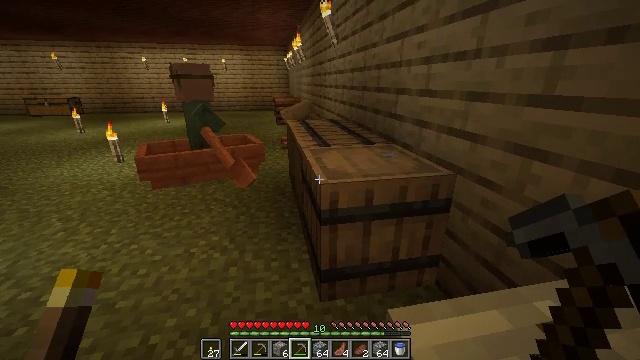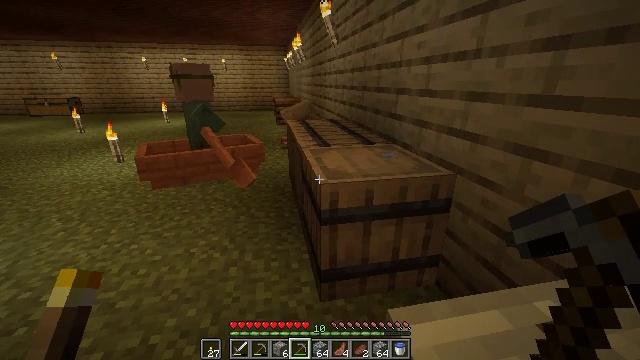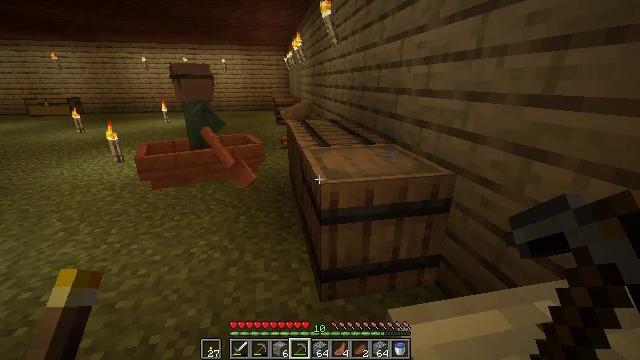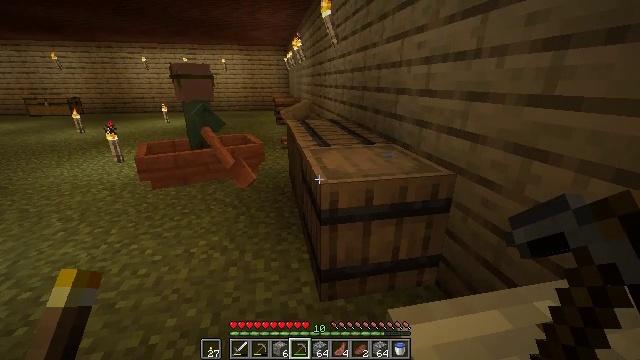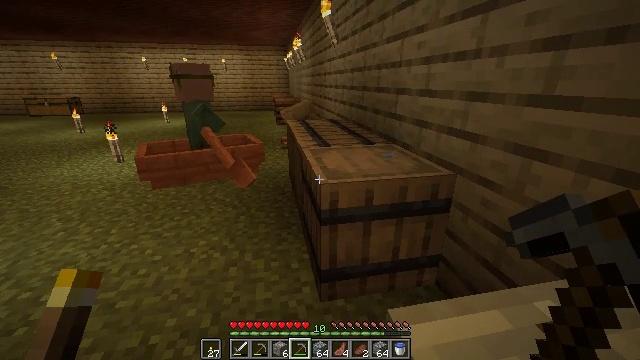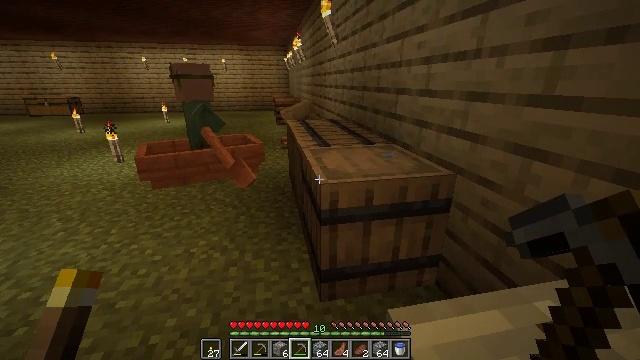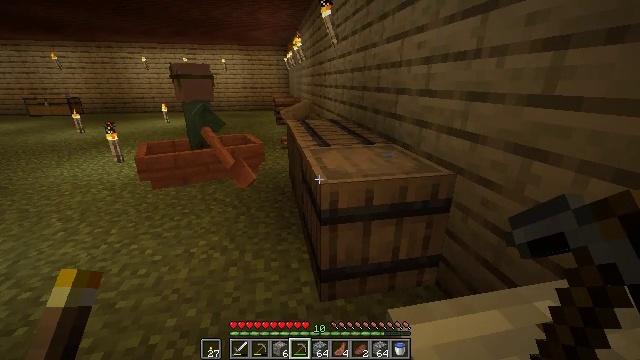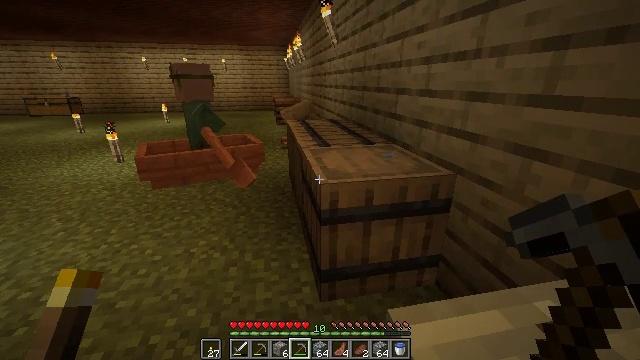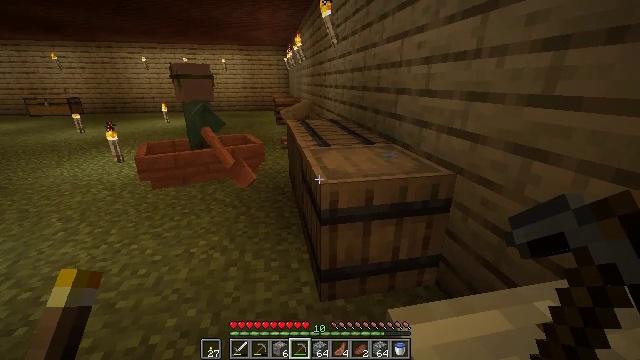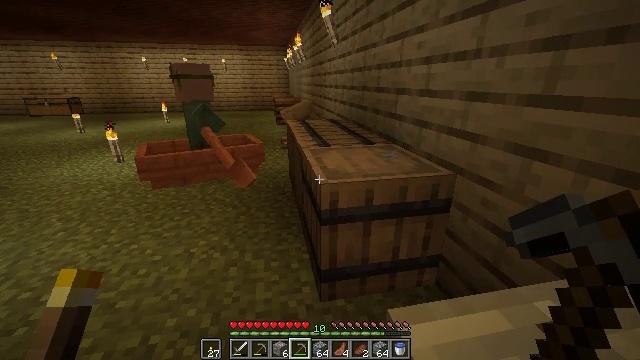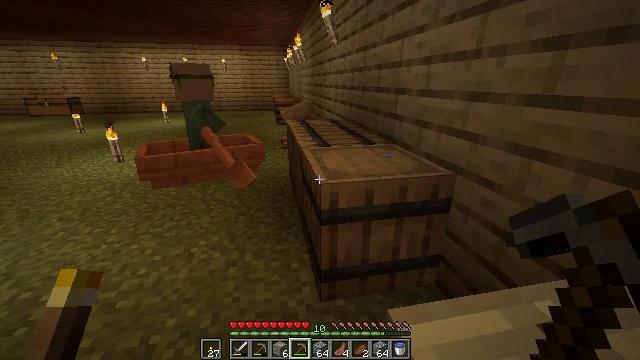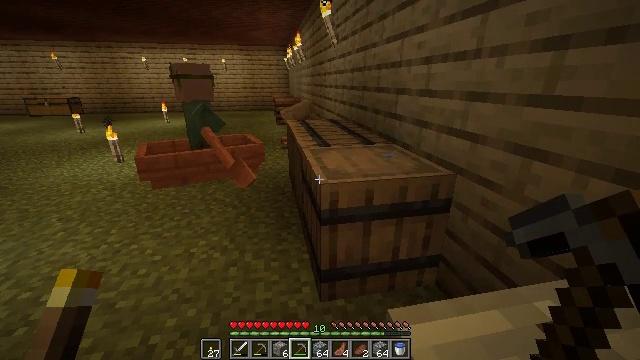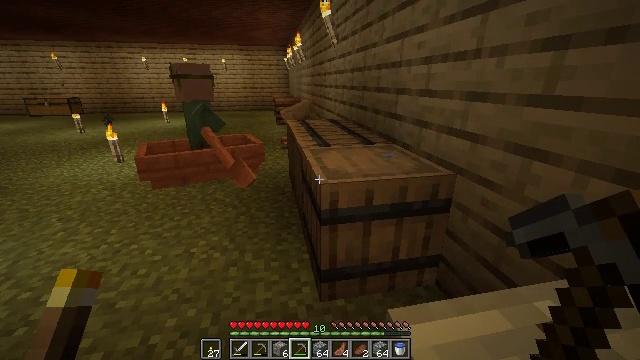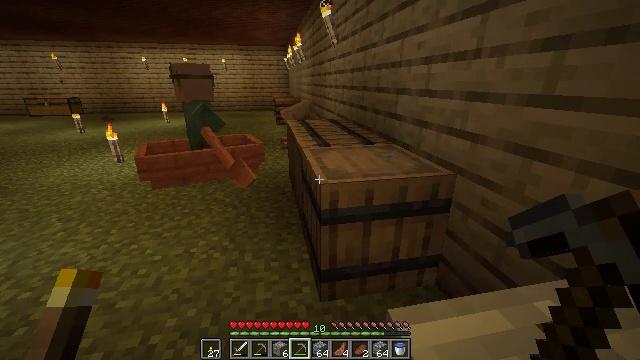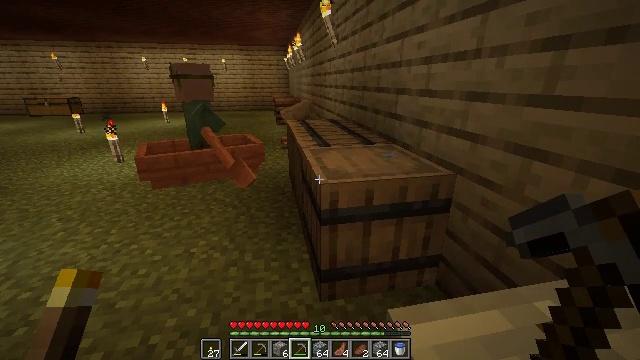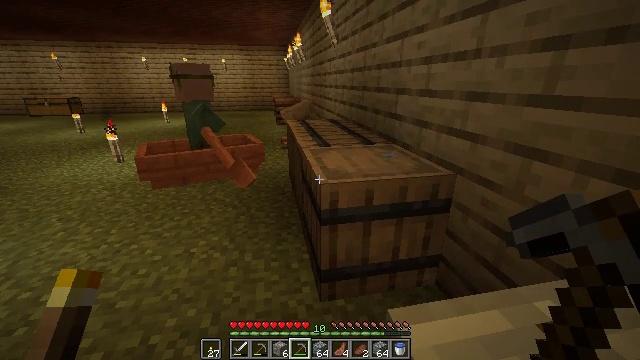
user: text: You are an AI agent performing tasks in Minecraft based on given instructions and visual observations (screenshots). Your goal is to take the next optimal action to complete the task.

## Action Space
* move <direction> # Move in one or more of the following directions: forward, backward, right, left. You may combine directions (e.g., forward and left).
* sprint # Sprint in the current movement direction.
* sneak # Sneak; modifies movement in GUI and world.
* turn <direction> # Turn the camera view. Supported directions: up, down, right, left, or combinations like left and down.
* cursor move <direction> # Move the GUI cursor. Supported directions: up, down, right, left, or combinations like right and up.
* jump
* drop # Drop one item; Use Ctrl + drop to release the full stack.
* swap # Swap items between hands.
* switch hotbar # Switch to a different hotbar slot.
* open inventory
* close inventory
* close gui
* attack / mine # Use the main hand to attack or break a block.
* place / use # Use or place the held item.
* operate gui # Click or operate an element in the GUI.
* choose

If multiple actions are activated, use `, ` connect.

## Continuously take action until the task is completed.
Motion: motion action
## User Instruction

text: Break and collect the fletching table.
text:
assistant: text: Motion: no_op
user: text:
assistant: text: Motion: no_op
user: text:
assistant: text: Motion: no_op
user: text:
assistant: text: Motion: no_op
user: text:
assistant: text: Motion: no_op
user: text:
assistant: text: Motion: no_op
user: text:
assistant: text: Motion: no_op
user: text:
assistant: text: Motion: no_op
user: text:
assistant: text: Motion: no_op
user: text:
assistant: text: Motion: no_op
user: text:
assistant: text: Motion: no_op
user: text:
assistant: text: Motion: no_op
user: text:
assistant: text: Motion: no_op
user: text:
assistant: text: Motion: no_op
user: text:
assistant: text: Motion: no_op
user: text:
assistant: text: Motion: no_op
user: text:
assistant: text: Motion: no_op
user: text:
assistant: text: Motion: no_op
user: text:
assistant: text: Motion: no_op
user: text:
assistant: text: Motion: no_op
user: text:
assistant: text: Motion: no_op
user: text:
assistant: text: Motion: no_op
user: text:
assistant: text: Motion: no_op
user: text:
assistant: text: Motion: no_op
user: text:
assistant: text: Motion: no_op
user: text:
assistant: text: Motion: no_op
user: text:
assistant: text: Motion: no_op
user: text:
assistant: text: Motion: no_op
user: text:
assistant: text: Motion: no_op
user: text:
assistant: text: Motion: no_op